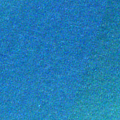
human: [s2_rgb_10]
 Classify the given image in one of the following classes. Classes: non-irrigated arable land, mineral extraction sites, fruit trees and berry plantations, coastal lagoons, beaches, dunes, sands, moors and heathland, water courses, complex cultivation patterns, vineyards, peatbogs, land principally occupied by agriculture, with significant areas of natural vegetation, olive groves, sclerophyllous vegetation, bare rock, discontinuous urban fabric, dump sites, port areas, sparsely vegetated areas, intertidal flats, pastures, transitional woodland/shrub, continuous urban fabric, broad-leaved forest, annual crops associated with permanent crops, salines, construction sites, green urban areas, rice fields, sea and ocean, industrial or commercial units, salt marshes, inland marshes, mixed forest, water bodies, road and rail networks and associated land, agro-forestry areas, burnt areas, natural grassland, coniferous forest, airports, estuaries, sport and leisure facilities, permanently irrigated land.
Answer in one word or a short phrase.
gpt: sea and ocean